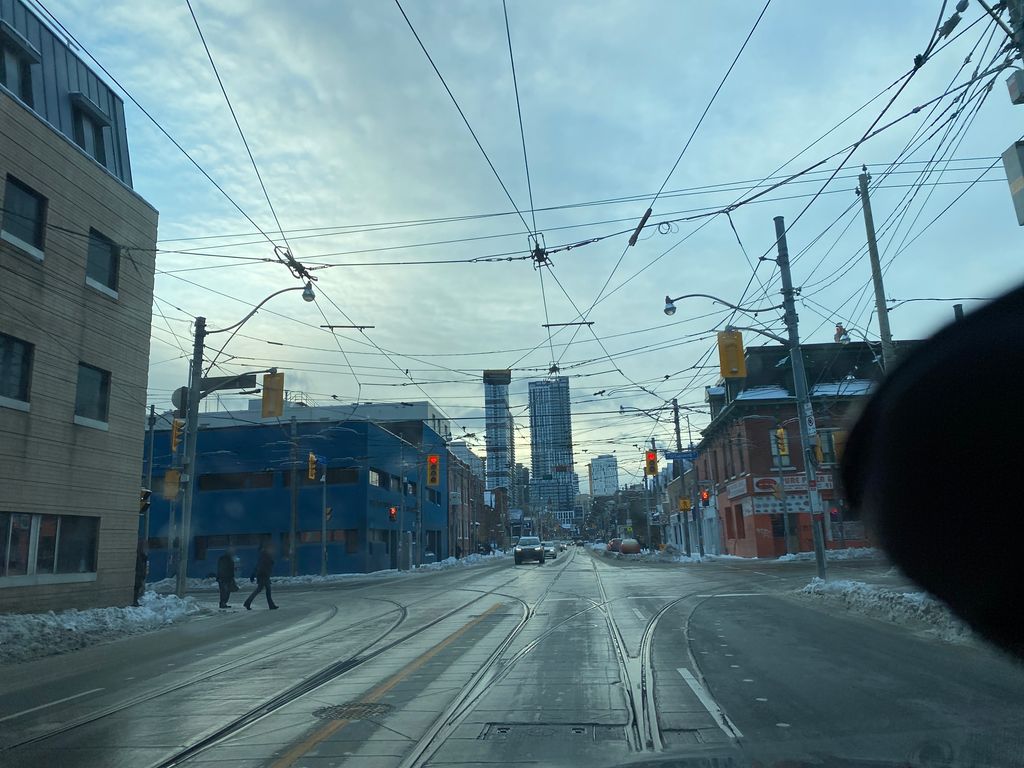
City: toronto